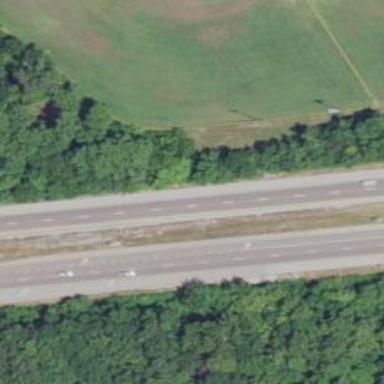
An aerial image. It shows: Asphalt trunk highway.